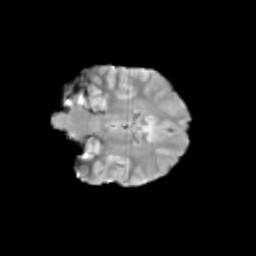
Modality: T2w
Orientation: coronal
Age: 12
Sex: female
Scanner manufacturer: siemens
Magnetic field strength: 3 T
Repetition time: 3.8 s
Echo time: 0.07 s